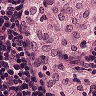
Metastatic tissue present: no